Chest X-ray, PA view. Patient: 63 years old, sex F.
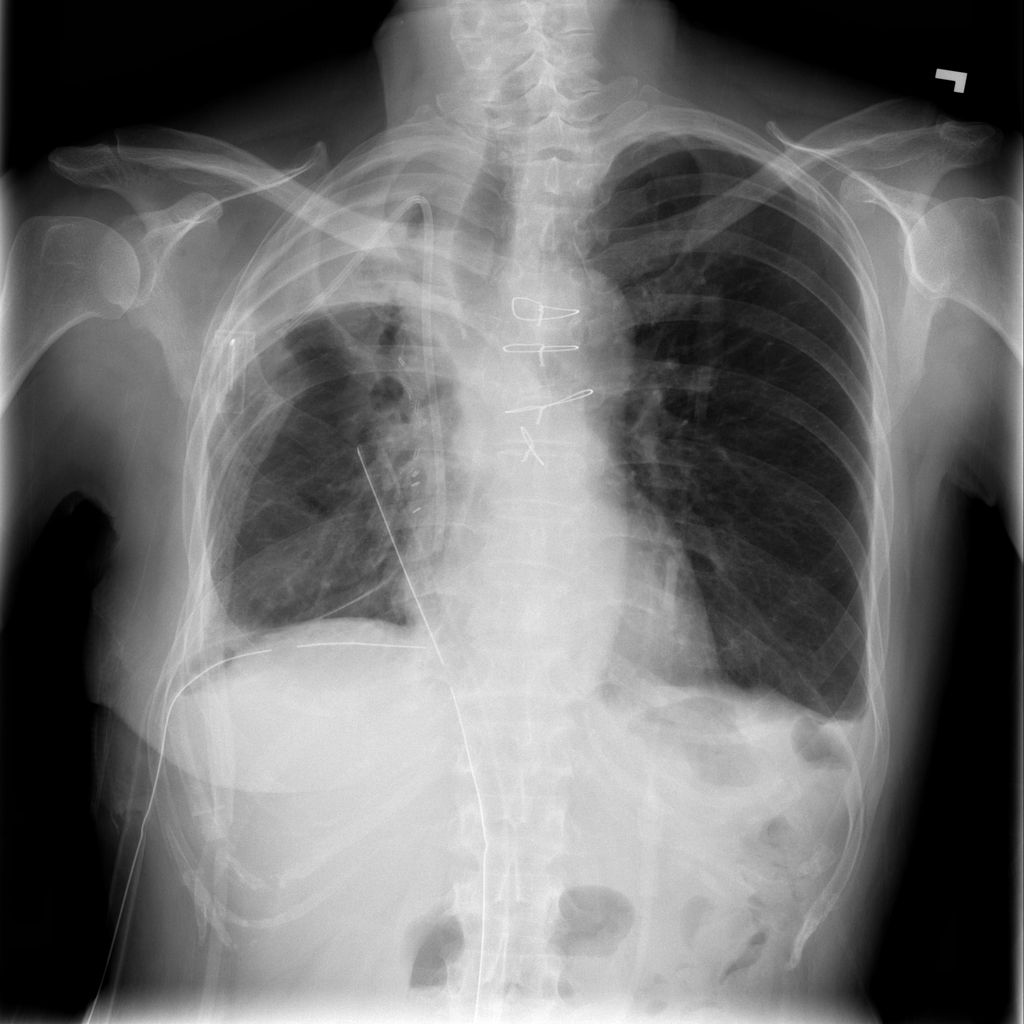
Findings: No Finding